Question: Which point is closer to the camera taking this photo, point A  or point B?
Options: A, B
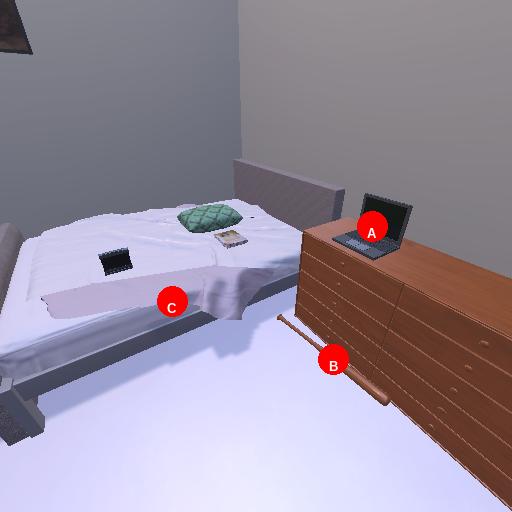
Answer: A